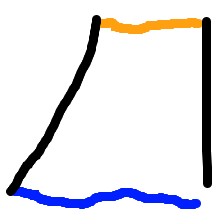
Shape: trapezoid